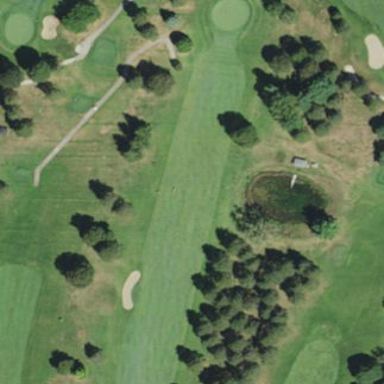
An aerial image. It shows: Grassy area designated as golf fairway.